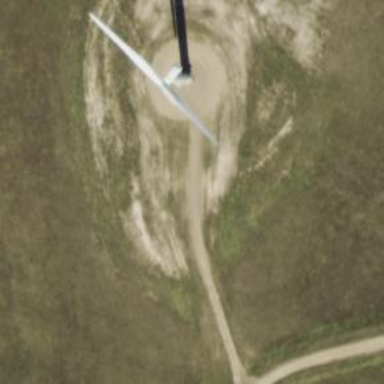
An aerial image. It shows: Road specifically designated for service vehicles within wind farm.